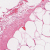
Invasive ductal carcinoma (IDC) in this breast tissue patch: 0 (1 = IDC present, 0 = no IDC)